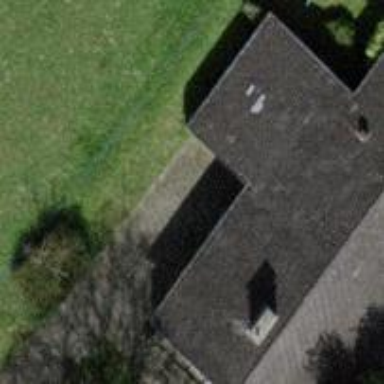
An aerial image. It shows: View of roof of building.